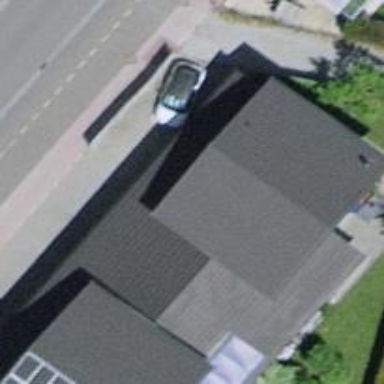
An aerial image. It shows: Semidetached house.